Question: Having a flexigrid table, I want to remove an icon that contains inside its href a "remove" string, but also I want to change the color of that row
To color in red I could use column 2, if it is empty it would be in red, Or if 3rd column if it has "remove" string the row should be red...
'''
<a href="remove" class=" crud-action" title="ADD R">
'''
to do that I am using
'''
$(function () { $('a[href="remove"]').remove(); } ); //to remove icon
$("tr").each(function() {
var st = $(this).find("td").eq(1).text();
if (st == ''){
$(this).css("color", "red");
}
else{
$(this).css("color", "green");
}
});
'''
However when looping on rows it is only changing the header row to red, I am getting this result insetad of crows 2 and 5 in red

How to color respective 2 and 5 rows in red and other in green ?
<URL>
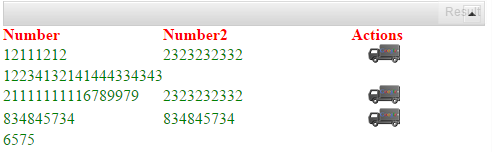
Answer: If you really dont want "" (A space) in div within , Just try this code.
'''
$('tr:has(td > div:empty)').css("color","red");
'''
<URL>